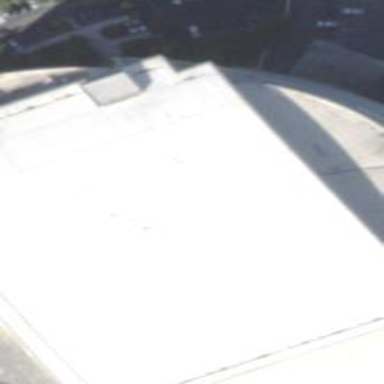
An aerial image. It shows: Close-up view of roof part of building.